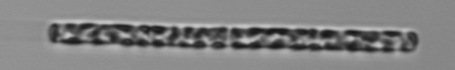
Label: Dactyliosolen_fragilissimus